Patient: sex M, age 76
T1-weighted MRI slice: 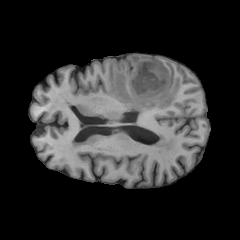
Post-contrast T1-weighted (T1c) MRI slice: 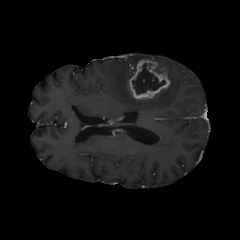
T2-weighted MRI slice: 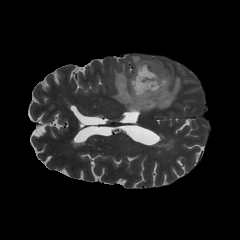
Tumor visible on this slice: yes
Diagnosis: Glioblastoma, IDH-wildtype
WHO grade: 4